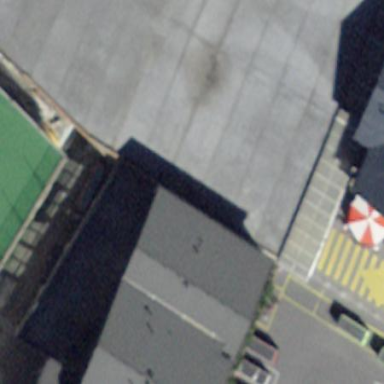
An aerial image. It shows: Pedestrian path with asphalt surface.